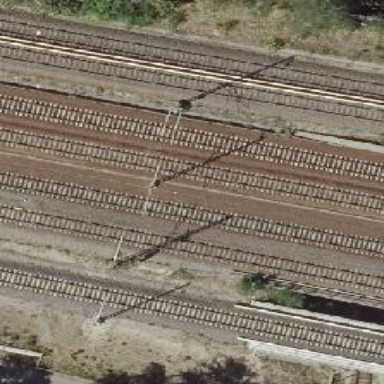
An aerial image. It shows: Railway track with contact line for electrification.